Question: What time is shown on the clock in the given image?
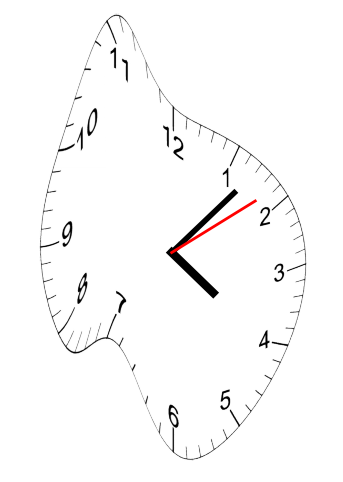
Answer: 04:07:09